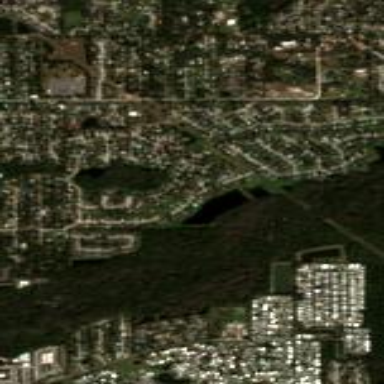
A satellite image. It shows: Residential area composed of single-family homes.